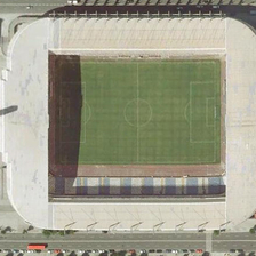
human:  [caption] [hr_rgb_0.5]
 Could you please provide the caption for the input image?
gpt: There is a gymnasium in the center of the field.

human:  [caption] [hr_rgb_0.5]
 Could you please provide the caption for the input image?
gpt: There is a gym in the middle of the gym.

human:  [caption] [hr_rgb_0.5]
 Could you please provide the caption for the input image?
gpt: There is a gym in the middle of the stadium.

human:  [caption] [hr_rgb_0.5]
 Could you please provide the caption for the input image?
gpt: There is a gymnasium in the middle of the field.

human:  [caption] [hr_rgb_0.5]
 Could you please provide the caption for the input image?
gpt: The gym is in the yard.